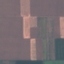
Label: AnnualCrop